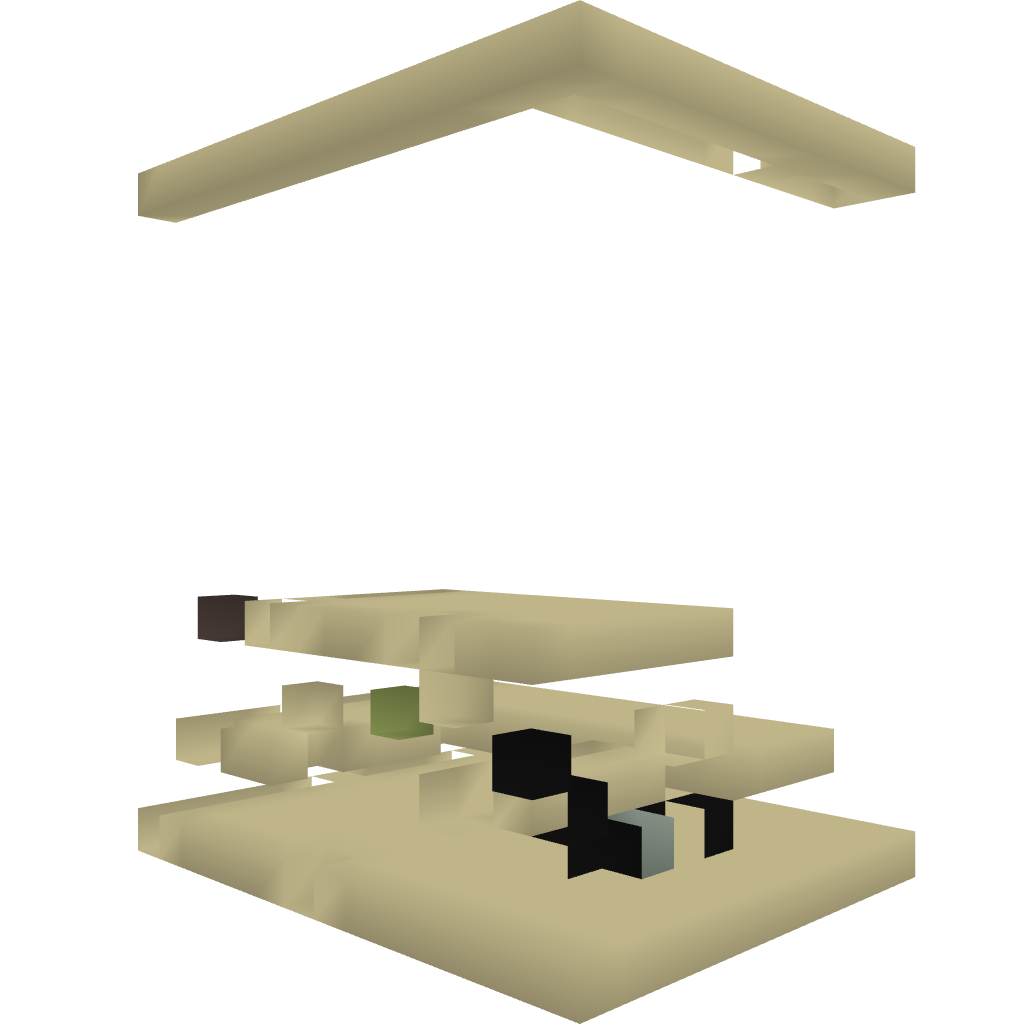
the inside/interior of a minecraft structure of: Redstone Dice